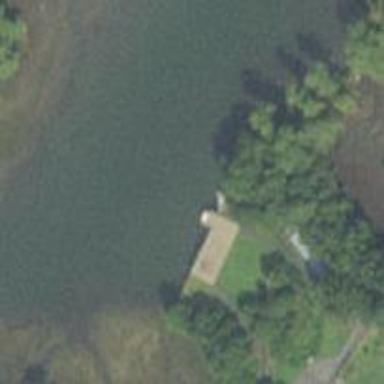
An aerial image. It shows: Dock by the waterway.